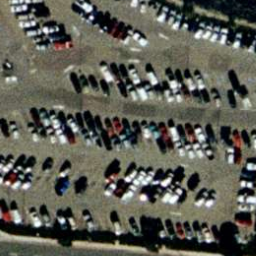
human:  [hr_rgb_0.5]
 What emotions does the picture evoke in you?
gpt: parking lot